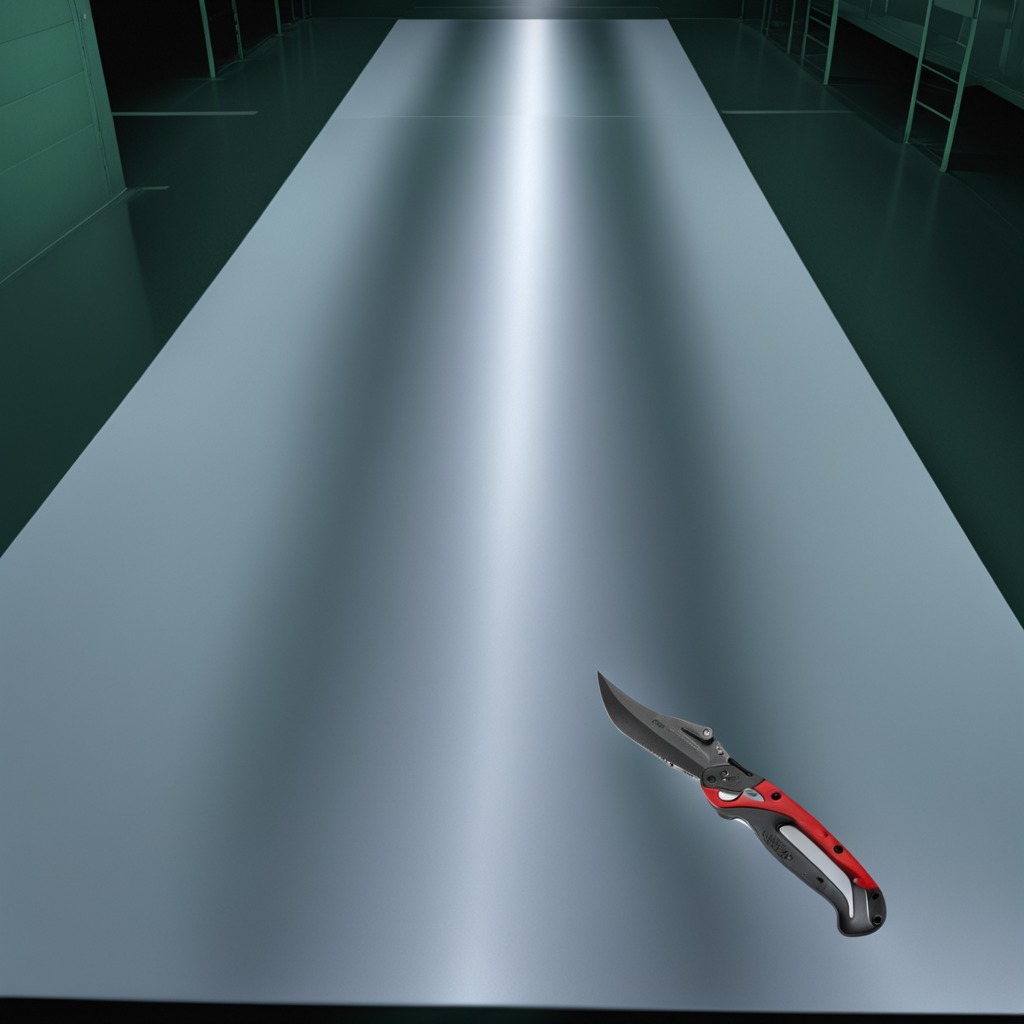
A utility knife is lying on the clean empty table in a railway signal maintenance room lit by harsh overhead fluorescents.